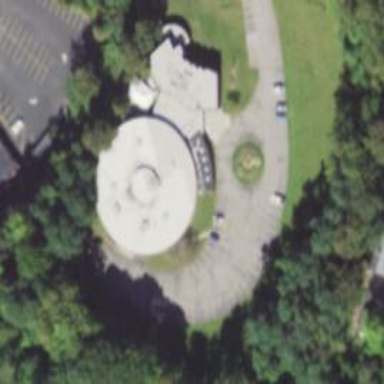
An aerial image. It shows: Observatory.